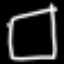
Label: square